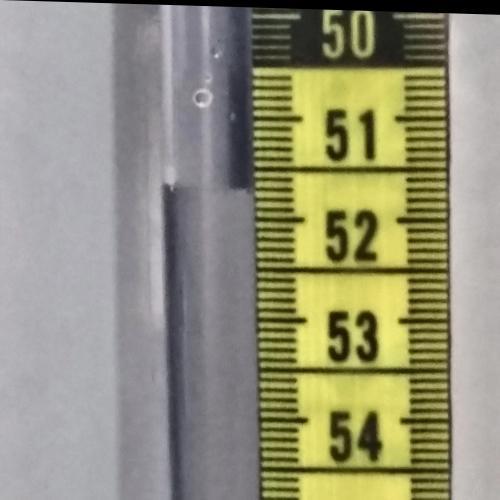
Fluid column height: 51.7 cm